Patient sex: M
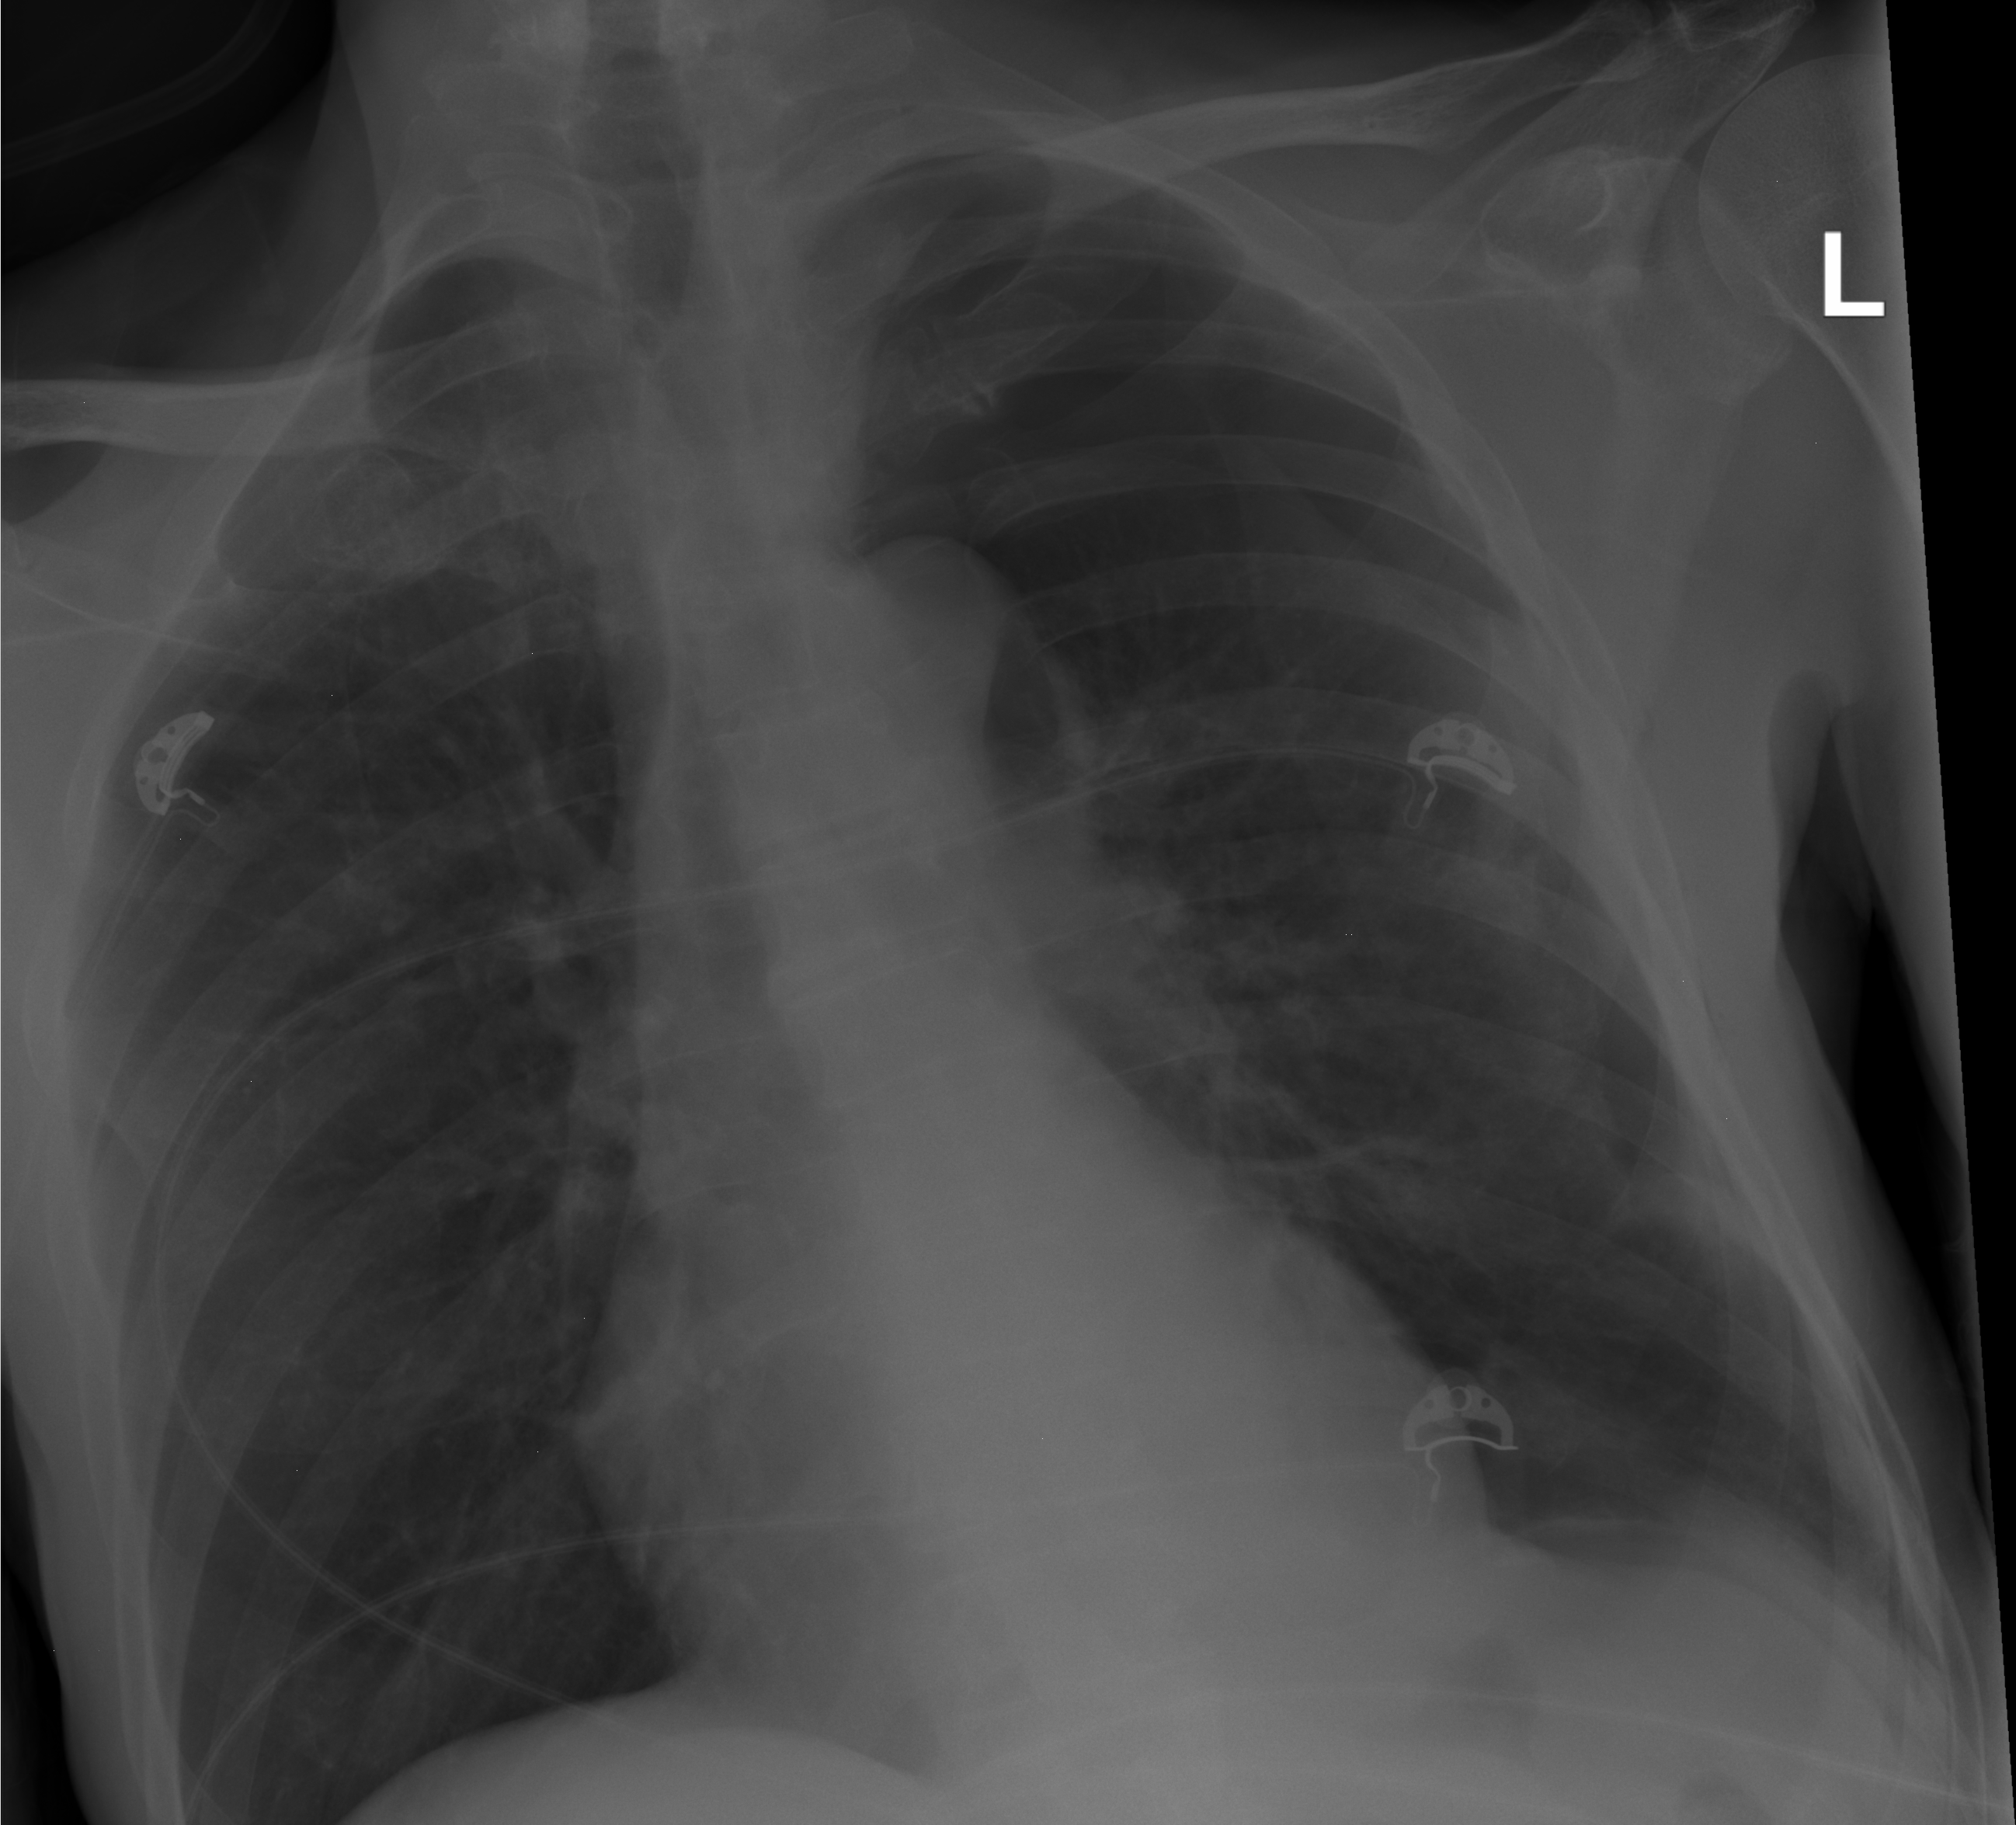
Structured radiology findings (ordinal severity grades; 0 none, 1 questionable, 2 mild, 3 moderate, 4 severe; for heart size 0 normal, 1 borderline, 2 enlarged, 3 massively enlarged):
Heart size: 0
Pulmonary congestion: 0
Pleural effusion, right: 0
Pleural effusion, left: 1
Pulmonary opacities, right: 0
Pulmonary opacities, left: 0
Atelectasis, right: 0
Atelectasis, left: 2